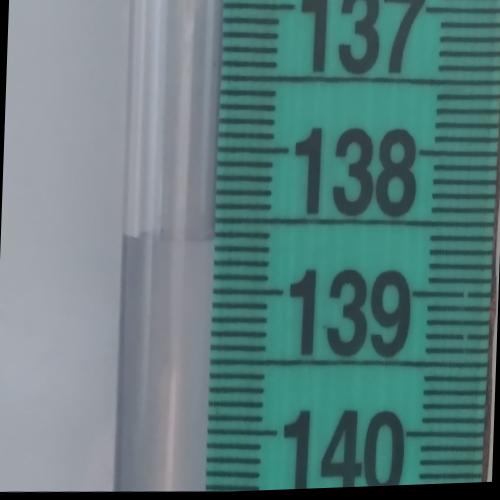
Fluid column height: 138.6 cm